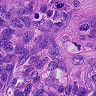
Metastatic tissue present: yes